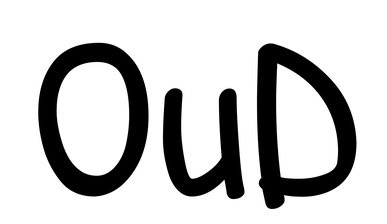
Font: PatrickHand-Regular